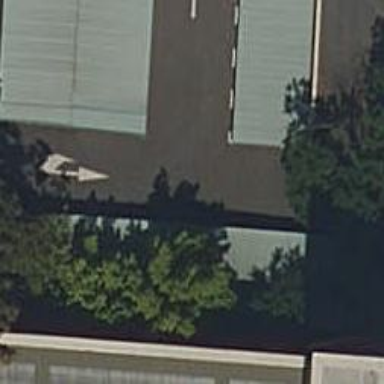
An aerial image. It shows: View of roof of building.